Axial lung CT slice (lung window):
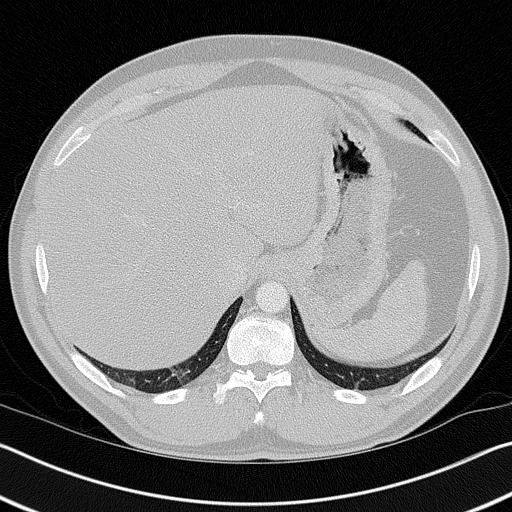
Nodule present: no